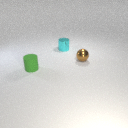
small cyan metal cylinder to the left of small brown metal sphere